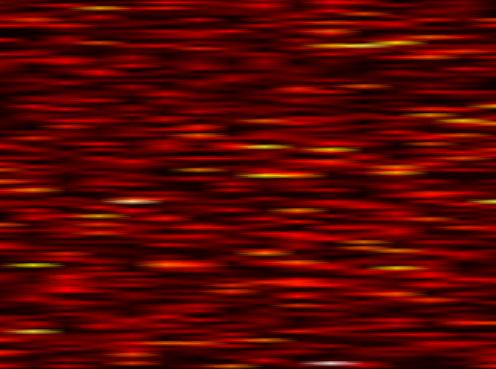
Label: OFDM